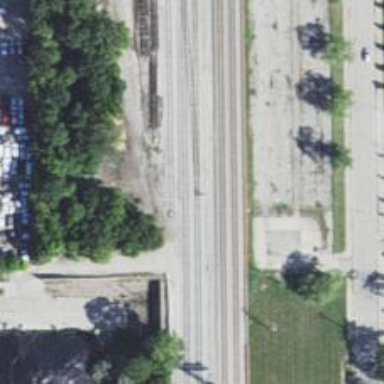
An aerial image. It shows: Railway siding for service.